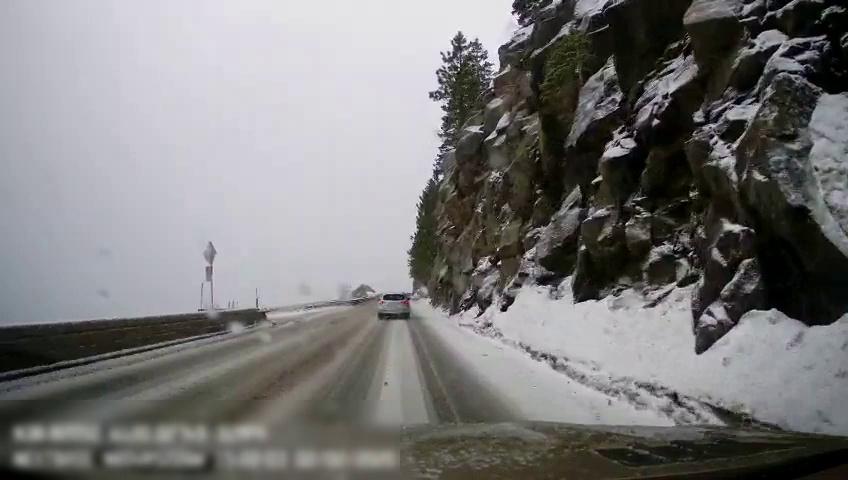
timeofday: Day
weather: Snowy
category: Drivable Space
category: Vehicles | SUV
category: Traffic | Signs
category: Traffic | Signs